Question: I need to create this shape programmatically (I need to change its stroke color depending on what a user chooses)
'''
<?xml version="1.0" encoding="utf-8"?>
<shape xmlns:android="http://schemas.android.com/apk/res/android" android:shape="oval" >
<solid
android:color="#FFEECC"
/>
<size
android:width="100dp"
android:height="100dp"
/>
<stroke android:width="5dp" android:color="#444444" />
</shape>
'''
I tried using ShapeDrawable but it doesn't appear to have a stroke color option? Also, shapes will tend to stretch no matter what width or height you set for them? can anyone explain this?
tried this
'''
ShapeDrawable sd = new ShapeDrawable();
sd.setShape(new OvalShape());
sd.getPaint().setStrokeWidth(20);
sd.getPaint().setColor(Color.RED);
'''

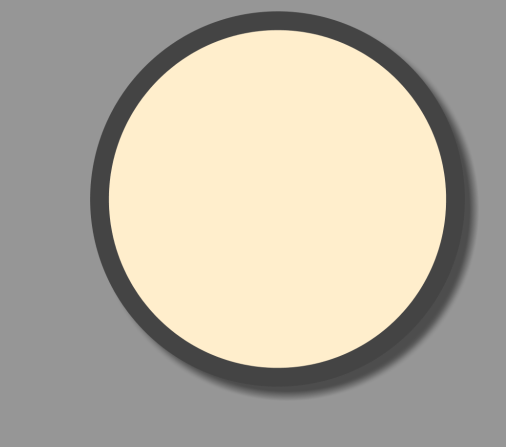
Answer: For some reason, you need to use a 'GradientDrawable' (forcing a solid color instead of a real gradient):
'''
int backgroundColor = Color.RED;
int strokeColor = Color.GRAY;
int strokeSize = 10;
GradientDrawable drawable = new GradientDrawable(GradientDrawable.Orientation.TOP_BOTTOM, new int[]{backgroundColor, backgroundColor});
drawable.setShape(GradientDrawable.OVAL);
drawable.setStroke(strokeSize, strokeColor);
//...use your drawable
'''
This is what you get using the above code:

In order to achieve the , use the attribute or create a <URL> with a shadow layer.